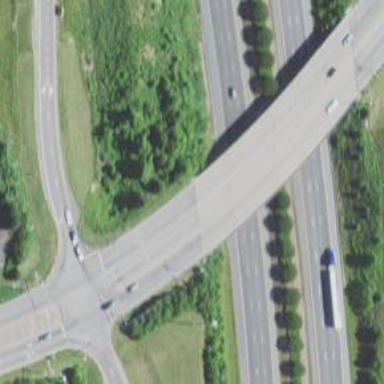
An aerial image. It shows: Bridge over trunk highway with expressway.